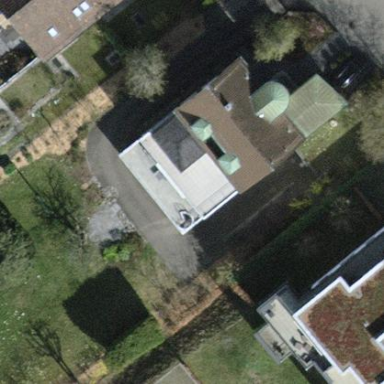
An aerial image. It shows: Building with flat roof.